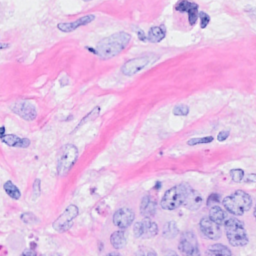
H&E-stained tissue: Breast